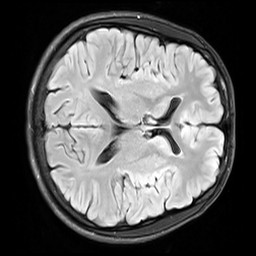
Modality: FLAIR
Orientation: axial
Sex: male
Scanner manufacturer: siemens
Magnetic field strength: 3 T
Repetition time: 10 s
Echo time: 0.09 s